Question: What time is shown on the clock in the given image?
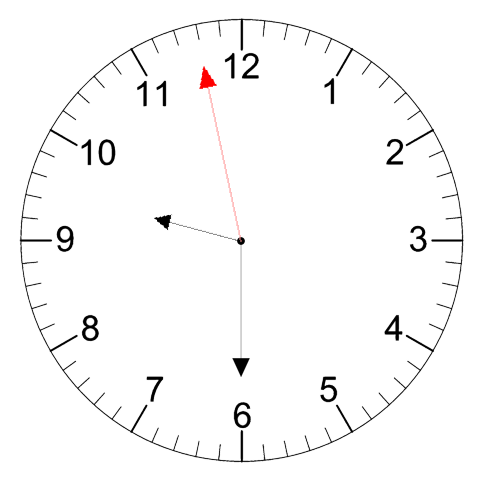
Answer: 09:29:58